【题型】证明题　【知识点】解析几何　【难度】easy
如图，正方形 \(ABCD\) 的边 \(BC\) 在正方形 \(BEFG\) 的边 \(BG\) 上，联结 \(AG\)、\(CE\)，\(AG\) 交 \(DC\) 于 \(H\)。

\vspace{1em}

(1) 证明：\(AG \perp CE\)；

(2) 当点 \(C\) 在 \(BG\) 的什么位置时，\(\overrightarrow{CH} \cdot \overrightarrow{CE}\) 最小？

\vspace{1em}
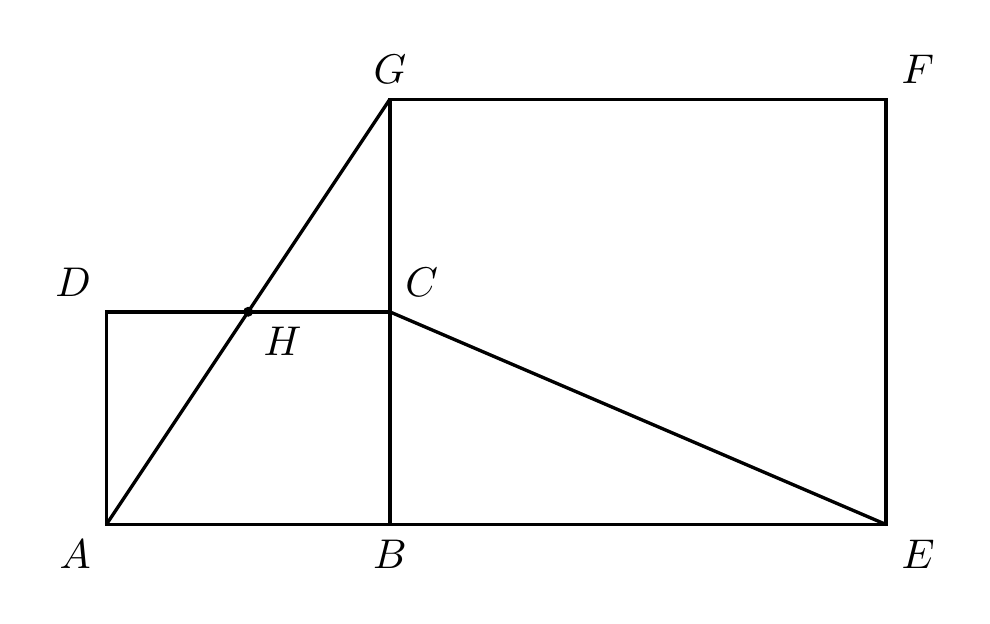
【解答】

【答案】(1) 证明见解析；(2) 点 \(C\) 在 \(BG\) 的中点。

【知识点】数量积的坐标表示、用向量证明线段垂直

【分析】(1) 建立直角坐标系，写出各点的坐标，利用向量法证明；
(2) 建立直角坐标系，利用向量几何均值不等式求解即可。

【详解】以 \(B\) 为原点，\(BE\) 所在直线为 \(x\) 轴，以 \(BG\) 所在直线为 \(y\) 轴，建立直角坐标系。设 \(AB = a\)，\(BE = b\)，且 \(a < b\)。

$\therefore A(-a,0),\ E(b,0),\ G(0,b),\ C(0,a),\ $,
$\therefore \overrightarrow{AG} = (a,b),\ \overrightarrow{CE} = (b,-a),$

\[
\therefore \overrightarrow{AG} \cdot \overrightarrow{CE} = ab - ab = 0,\ \therefore \overrightarrow{AG} \perp \overrightarrow{CE},\ \text{即 } AG \perp CE.
\]

(2) 易知 \(H\left(-\frac{a(b-a)}{b},a\right)\)，\(\overrightarrow{CH} = \left(-\frac{a(b-a)}{b},0\right)\)，

\[
\therefore \overrightarrow{CH} \cdot \overrightarrow{CE} = -a(b-a) \geq \frac{b^2}{4},
\]
当且仅当 \(a = \frac{1}{2}b\) 时取等号，

\(\therefore\) 点 \(C\) 在 \(BG\) 的中点时，\(\overrightarrow{CH} \cdot \overrightarrow{CE}\) 最小。

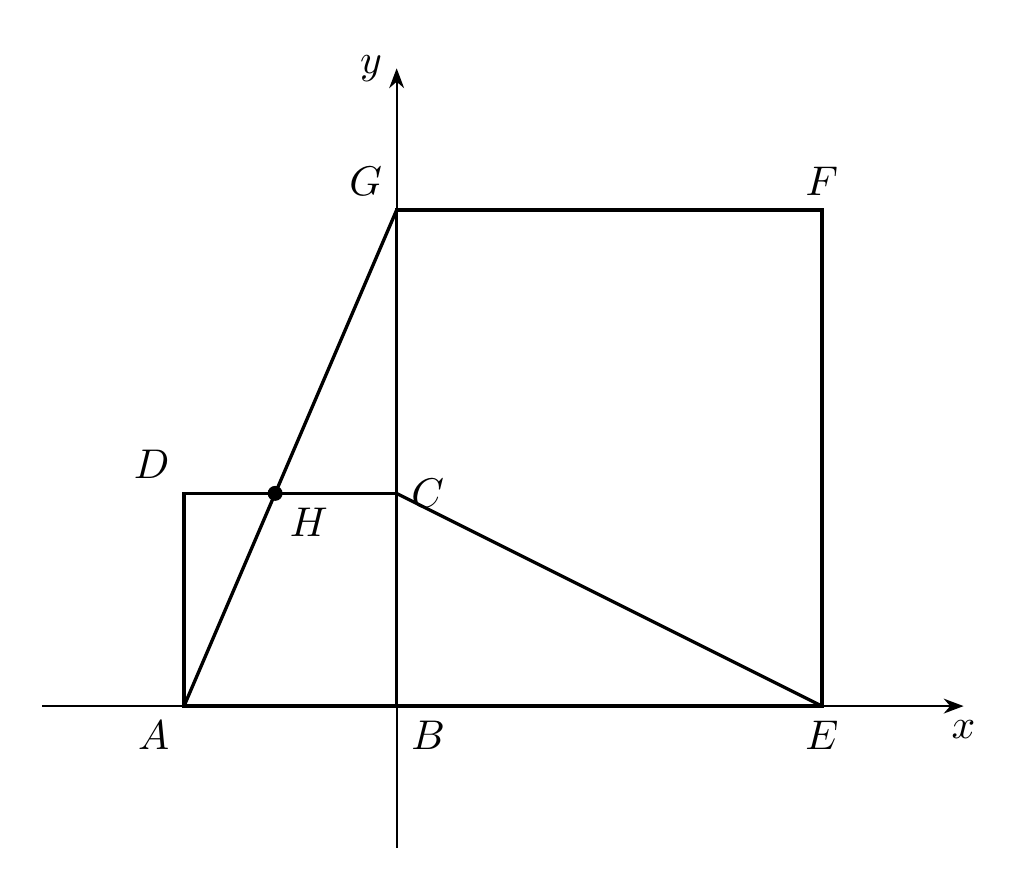